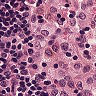
Metastatic tissue present: no